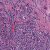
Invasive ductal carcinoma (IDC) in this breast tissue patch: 1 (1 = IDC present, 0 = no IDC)